Question: I have a list of dictionaries;
'''
information = [{'Edu':'School','Age':'40','Height':'5.11','DOB':'<PHONE>','Name':'Jack'},
{'Edu':'College','Age':'30','Height':'4.11','DOB':'<PHONE>','Name':'Alex','Pro':'Teacher'},
{'Name':'Elizabeth','Nickname':'Lizzy','DOB':'<PHONE>'}]
'''
I would like to write this to a csv.

So far I've been able to get the unique headers to be written to the csv like this...
'''
unique_headers = []
for info in information:
unique_headers.append(s.keys()) # append keys to a list - but this would take ages right? certainly not pythonic
ordered_fieldnames = set(flatten(unique_headers))
with open('profile.csv','wb') as fou:
dw = csv.DictWriter(fou, delimiter=',', fieldnames=ordered_fieldnames)
dw.writeheader() # unique headers are written
'''
Now, how do I get the records written to the csv under the relevant headers?
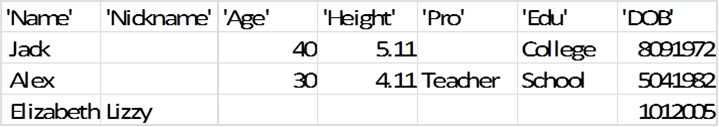
Answer: You are almost there:
'''
...
dw.writeheader()
dw.writerows(information)
'''